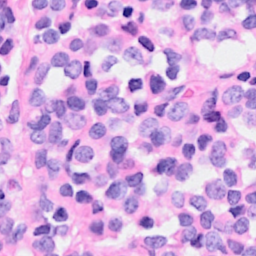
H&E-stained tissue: Breast